Question: I want to create line chart in excel macro. I have below table in excel.

First Line Chart contains range of values from Cell A and B. Second Line Chart contains range of values from Cell A and C. Third Line Chart contains range of values from Cell A and D.
'''
ActiveSheet.Shapes.AddChart.Select
ActiveChart.SetSourceData Source:=Range("A1:D3")
ActiveChart.ApplyDataLabels
ActiveChart.ChartType = xlLine
'''
Above code produces only one Line Chart for range A1 to D4.
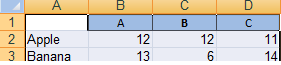
Answer: This is a good question that the macro recorder can provide a good hint on how to answer. You just need to define another series collection. Here is what the macro recorder produces without modification.
'''
Sub Macro1()
Range("A1:D2").Select
ActiveSheet.Shapes.AddChart.Select
ActiveChart.ChartType = xlLine
ActiveChart.SetSourceData Source:=Range("Sheet1!$A$1:$D$2")
ActiveChart.PlotArea.Select
ActiveChart.SeriesCollection.NewSeries
ActiveChart.SeriesCollection(2).Name = "=Sheet1!$A$3"
ActiveChart.SeriesCollection(2).Values = "=Sheet1!$B$3:$D$3"
End Sub
'''
---

---
Here is how I would do it without using select
'''
Sub createChart()
Dim wks As Worksheet
Set wks = Worksheets("Sheet1")
Dim chrt As Chart
Set chrt = wks.Shapes.AddChart.Chart
With chrt
.ChartType = xlLine
.SetSourceData Source:=Range("Sheet1!$A$1:$D$2")
.SeriesCollection.NewSeries
.SeriesCollection(2).Name = "=Sheet1!$A$3"
.SeriesCollection(2).Values = "=Sheet1!$B$3:$D$3"
End With
End Sub
'''
---
'''
Sub createChartWithLoop()
Dim wks As Worksheet
Set wks = Worksheets("Sheet1")
Dim chrt As Chart
Set chrt = wks.Shapes.AddChart.Chart
Dim chartRange As Range
Set chartRange = wks.Range("A1:A4")
With chrt
.ChartType = xlLine
.SetSourceData Source:=Range(wks.Range("A" & chartRange.Row & ":D" & chartRange.Row).Address)
For i = chartRange.Row + 1 To chartRange.Rows.Count
.SeriesCollection.NewSeries
.SeriesCollection(i).Name = wks.Cells(i, 1)
.SeriesCollection(i).Values = wks.Range("B" & i & ":D" & i)
Next i
End With
End Sub
'''

---
- Create different charts from each of data
'''
Sub createDifferentCharts()
Dim wks As Worksheet
Set wks = Worksheets("Sheet1")
Dim chartRange As Range
Set chartRange = wks.Range("A1:A4")
For i = chartRange.Row To chartRange.Rows.Count
With wks.Shapes.AddChart.Chart
.ChartType = xlLine
.SetSourceData Source:=Range(wks.Range("A" & i & ":D" & i).Address)
.Parent.Left = 20 + i * 50
.Parent.Top = 40 + i * 50
End With
Next i
End Sub
'''
Results:

---
Create different charts for each of data with column A being the labels:
'''
Sub createDifferentCharts()
Dim wks As Worksheet
Set wks = Worksheets("Sheet1")
Dim chartRange As Range
Set chartRange = wks.Range("A1:D4")
For col = chartRange.Column + 1 To chartRange.Columns.Count
With wks.Shapes.AddChart.Chart
.ChartType = xlLine
.SetSourceData Source:=Range(wks.Cells(1, 1).Address)
.SetSourceData Source:=wks.Range("A1:A4," & Range(Cells(chartRange.Row, col), Cells(chartRange.Rows.Count, col)).Address)
.Parent.Left = col * 30
.Parent.Top = col * 30
End With
Next col
End Sub
'''